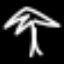
Label: palm tree